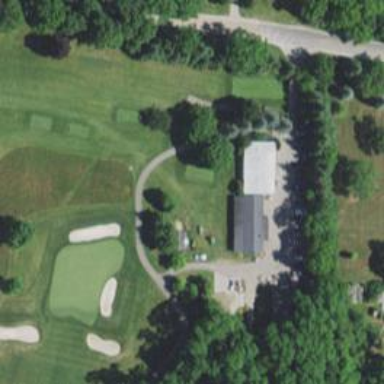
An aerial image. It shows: Path used for both walking and golf.